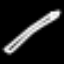
Label: pencil